Current action and preconditions to check: trajectory_clear

Your task: For each precondition in the list above, predict whether it will hold at this action.

Consider the current scene as observed from the mobile robot's camera, and analyze the predicted future states of all dynamic agents (e.g., people, animals, vehicles, or any moving entities) within the NEXT SECOND.

IMPORTANT: Only answer "very likely" if you are absolutely certain—based on strong, clear evidence—that a dynamic agent will violate the precondition in the predicted future state. Do NOT answer "very likely" for unlikely, ambiguous, or low-probability risks.

Ask yourself for each precondition: Is there a high probability, with clear and convincing evidence, that the predicted future states of any dynamic agent will interfere with the predicted future state of the currently executing action within the NEXT SECOND, causing that precondition to fail?

Assess the risk level based on these predictions. Use "likely" or "very likely" if motions create a clear risk of interference.

Use "neutral" or "improbable" if agents are nearby but their predicted paths are clearly diverging or non-conflicting.

Failure Risk Categories: "very improbable", "improbable", "neutral", "likely", "very likely"

Answer Format: Output ONLY the probability_of_failure value from these categories: "very improbable", "improbable", "neutral", "likely", "very likely"

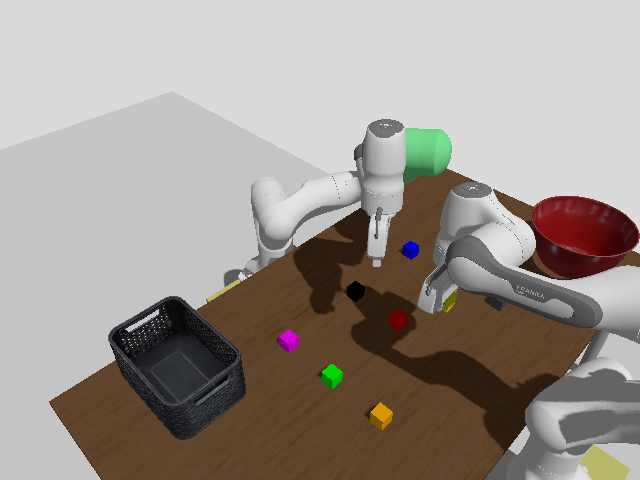

Answer: likely